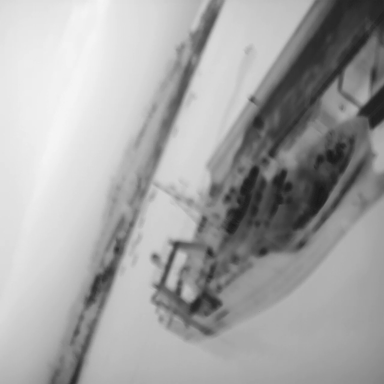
There is a container_ship in the infrared image.